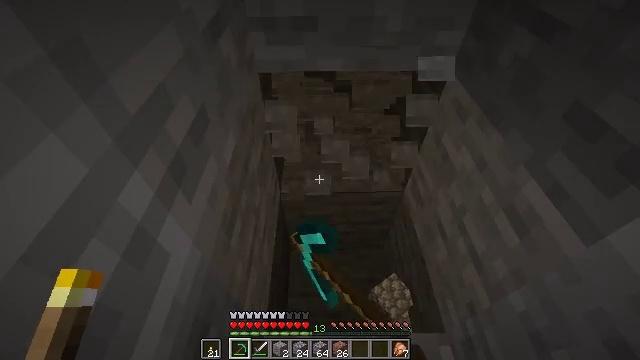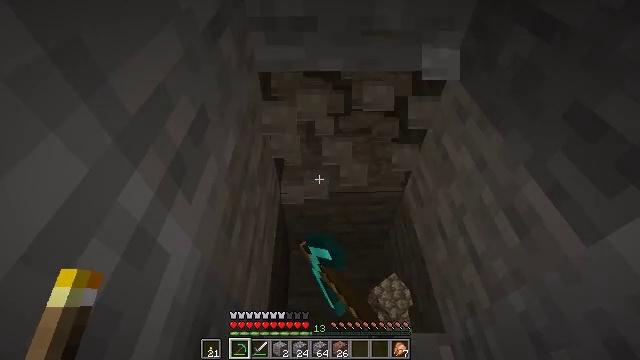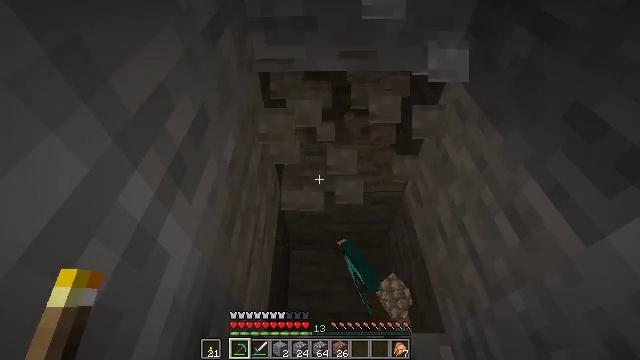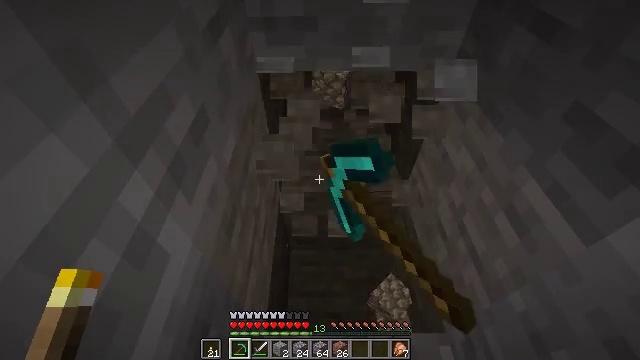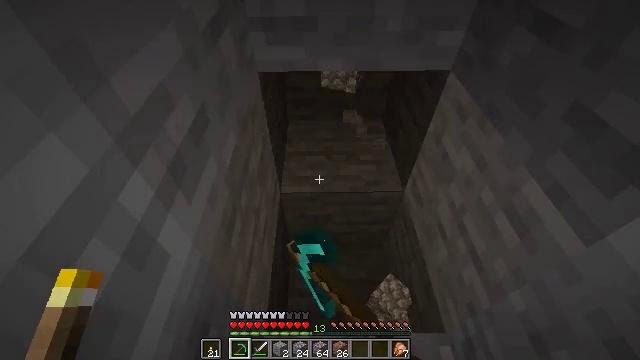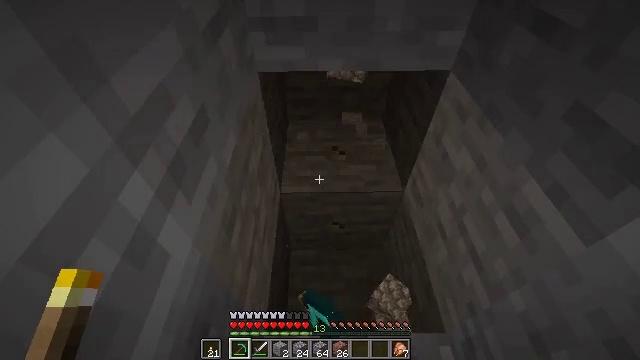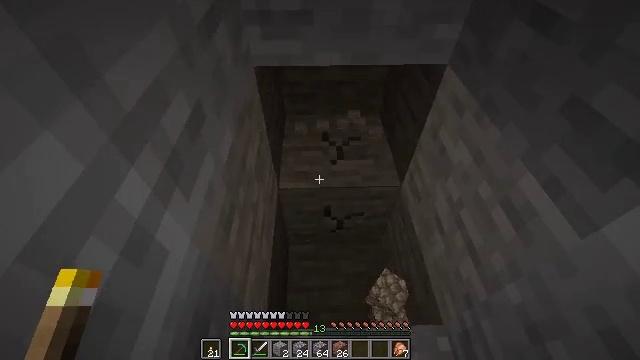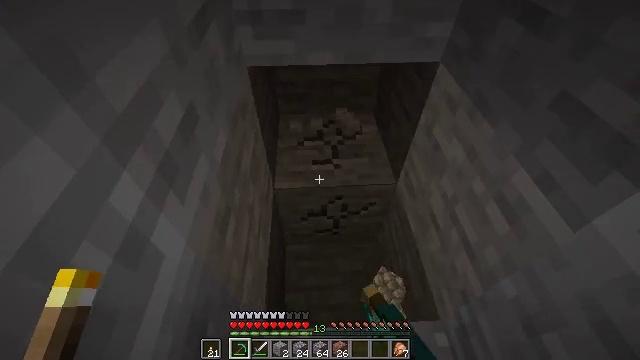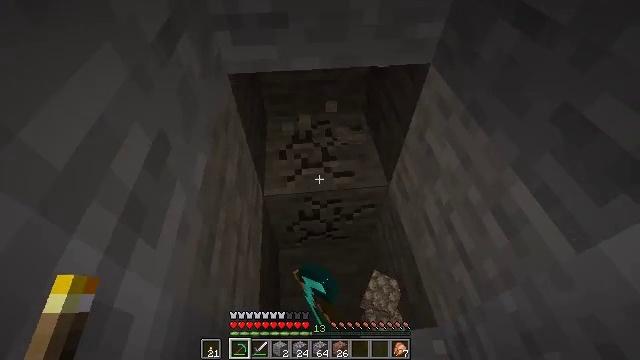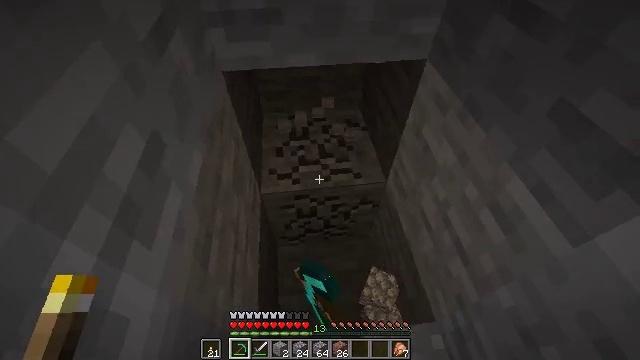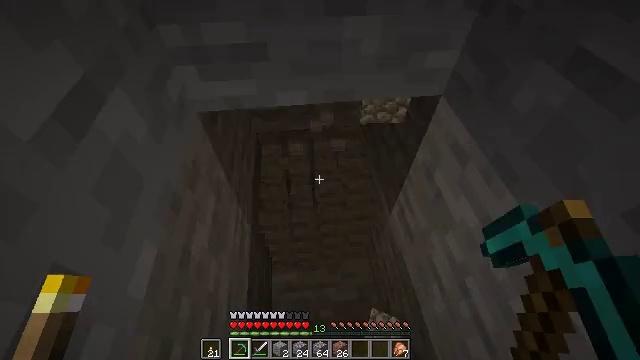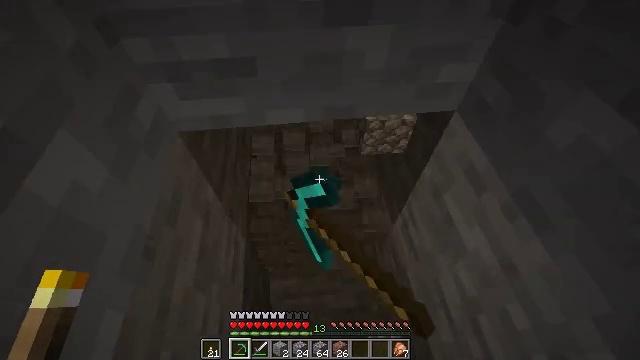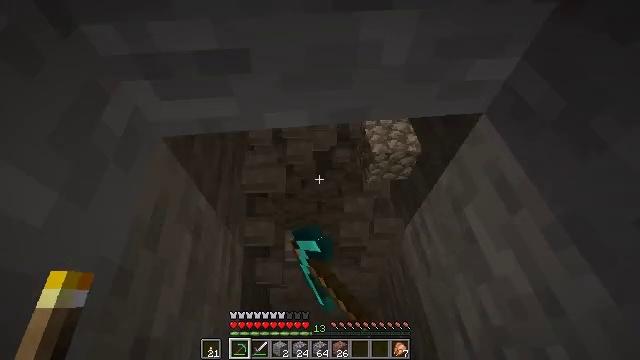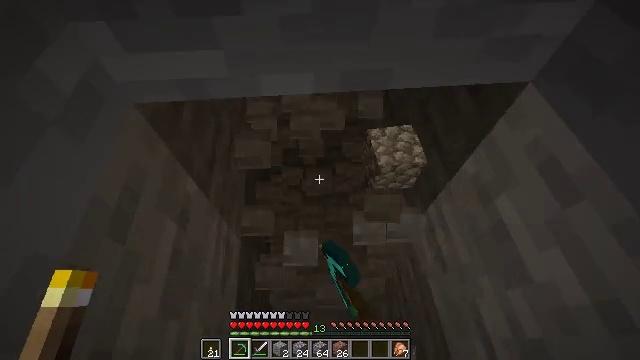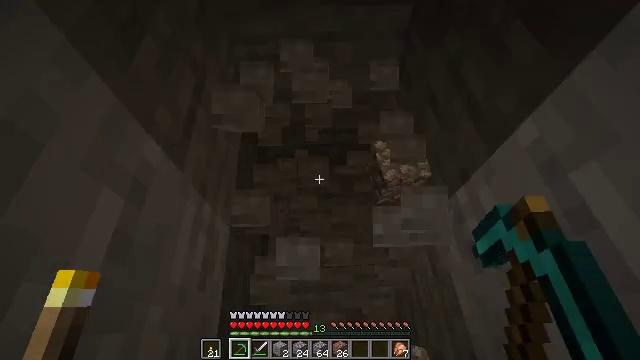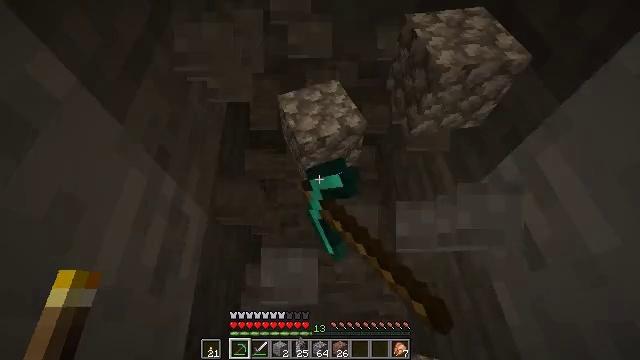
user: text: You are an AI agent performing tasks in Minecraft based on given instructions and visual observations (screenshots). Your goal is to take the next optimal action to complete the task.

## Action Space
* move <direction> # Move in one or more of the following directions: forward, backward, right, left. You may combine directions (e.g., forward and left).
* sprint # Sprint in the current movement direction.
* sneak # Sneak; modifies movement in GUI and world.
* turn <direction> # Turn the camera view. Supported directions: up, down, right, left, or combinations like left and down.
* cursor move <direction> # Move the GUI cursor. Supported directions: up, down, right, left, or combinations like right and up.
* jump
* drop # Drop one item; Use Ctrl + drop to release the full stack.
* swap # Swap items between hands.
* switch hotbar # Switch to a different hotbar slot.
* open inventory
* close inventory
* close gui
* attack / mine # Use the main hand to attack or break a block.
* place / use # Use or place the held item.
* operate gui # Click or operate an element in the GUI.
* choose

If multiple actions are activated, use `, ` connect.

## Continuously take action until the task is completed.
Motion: motion action
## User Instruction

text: Harvest stone in the caves.
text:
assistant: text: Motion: attack / mine
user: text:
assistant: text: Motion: attack / mine
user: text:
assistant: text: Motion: attack / mine
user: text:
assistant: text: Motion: attack / mine
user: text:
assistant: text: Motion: attack / mine
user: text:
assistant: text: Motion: turn down, attack / mine
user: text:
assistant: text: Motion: turn right, attack / mine
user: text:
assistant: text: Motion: move forward, turn right and down, attack / mine
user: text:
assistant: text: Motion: move forward, attack / mine
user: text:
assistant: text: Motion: move forward, attack / mine
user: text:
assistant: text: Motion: move forward, turn down, attack / mine
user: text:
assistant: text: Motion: turn down, attack / mine
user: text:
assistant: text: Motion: turn left and down, attack / mine
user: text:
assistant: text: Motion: turn left and down, attack / mine
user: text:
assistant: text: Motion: attack / mine
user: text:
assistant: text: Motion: turn left and up, attack / mine
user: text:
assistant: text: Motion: turn left, attack / mine
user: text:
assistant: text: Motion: attack / mine
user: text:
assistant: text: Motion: attack / mine
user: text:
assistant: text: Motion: attack / mine
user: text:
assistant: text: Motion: attack / mine
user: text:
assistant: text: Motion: attack / mine
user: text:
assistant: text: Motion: attack / mine
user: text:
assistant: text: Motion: attack / mine
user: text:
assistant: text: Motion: attack / mine
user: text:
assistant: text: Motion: turn up, attack / mine
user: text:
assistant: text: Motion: turn up, attack / mine
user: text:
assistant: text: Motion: turn right and up, attack / mine
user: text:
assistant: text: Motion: attack / mine
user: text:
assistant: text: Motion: attack / mine